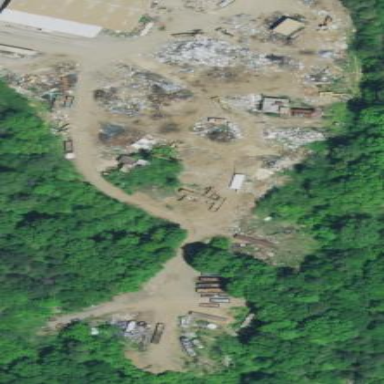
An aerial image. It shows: Scrap yard situated in industrial area.